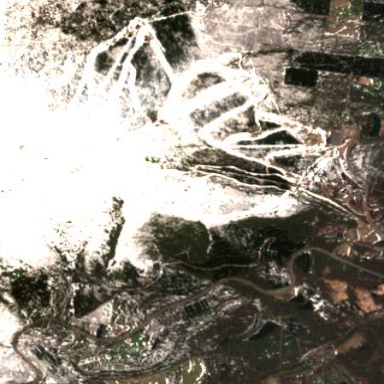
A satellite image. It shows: Area designated for winter sports.